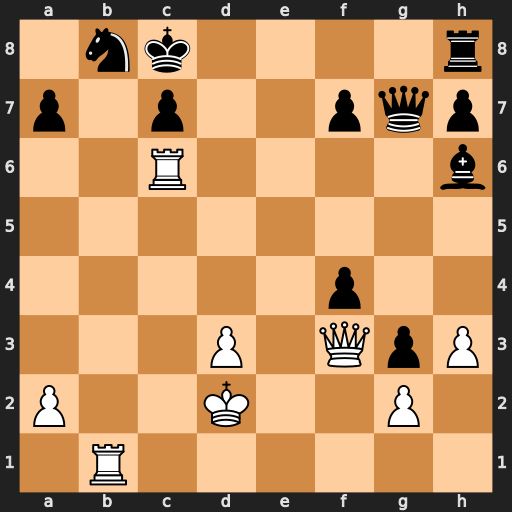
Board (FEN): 1nk4r/p1p2pqp/2R4b/8/5p2/3P1QpP/P2K2P1/1R6
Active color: w
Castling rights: -
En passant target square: -
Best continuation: Rc5 Qd4 Qb7+